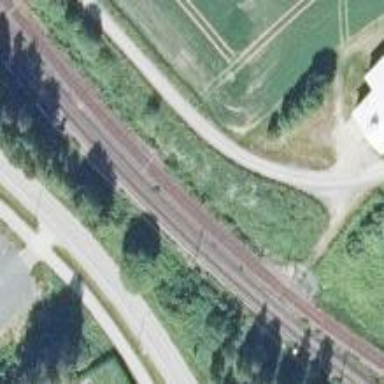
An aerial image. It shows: Railway with continuous electrified contact line.